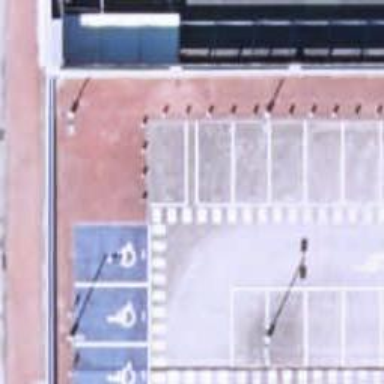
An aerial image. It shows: Parking aisle with concrete surface.